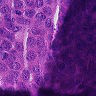
Metastatic tissue present: yes